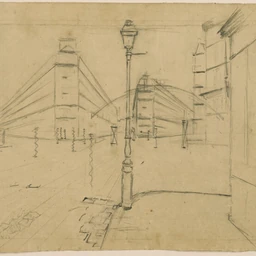
Title: Study for Paris Street; Rainy Day
Artist: Gustave Caillebotte
Caption: study for paris street; rainy day, study, graphite, paper (fiber product), cityscapes, prints and drawing, paper, gustave caillebotte, a work made of graphite, with touches of erasing and touches of charcoal, on tan, moderately thick, moderately textured handmade laid paper, drawing and watercolor, prints and drawings, art institute of chicago